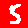
Digit: 5